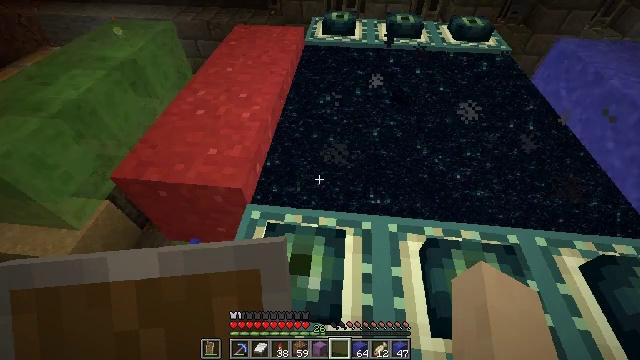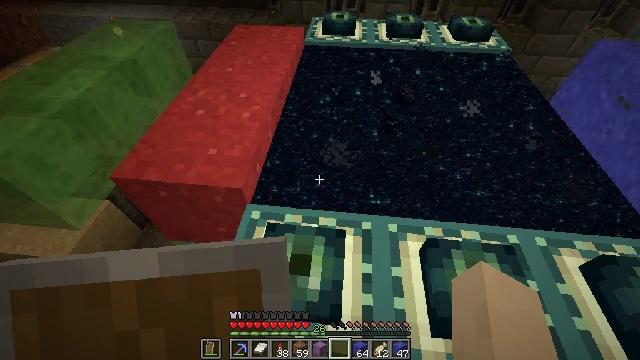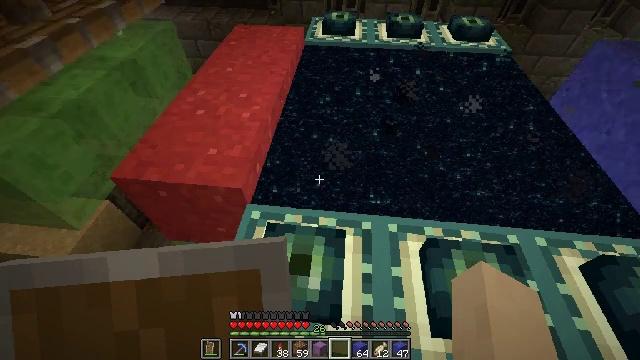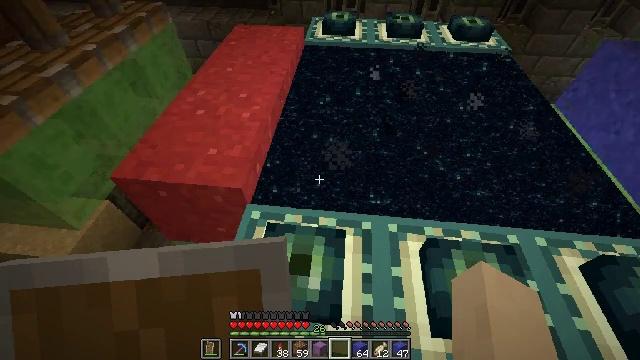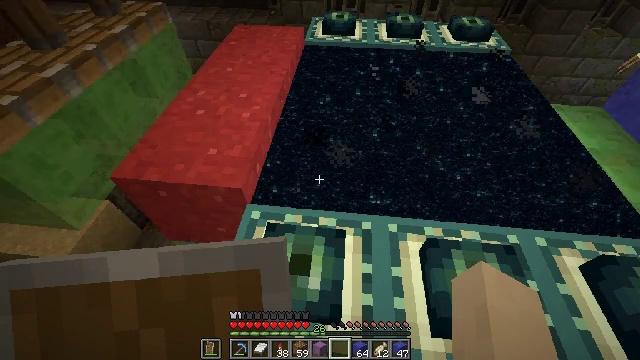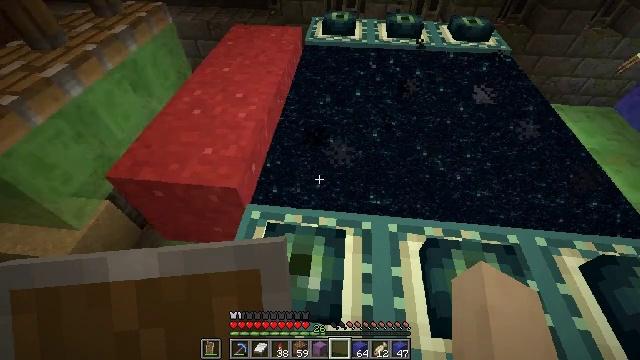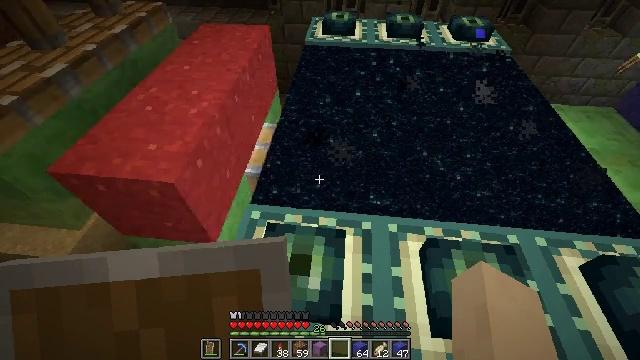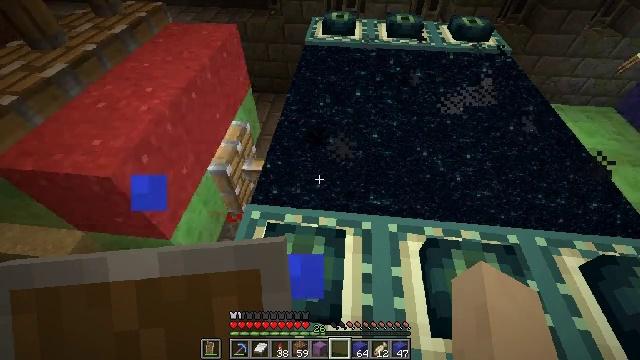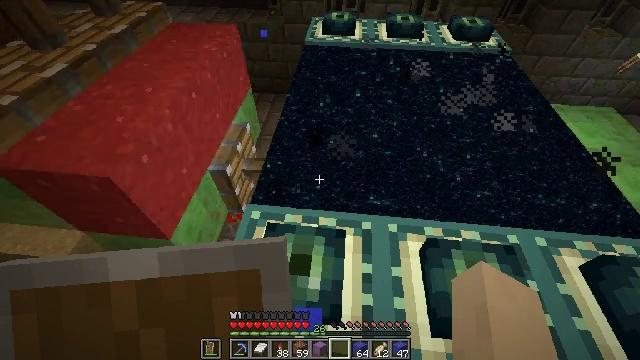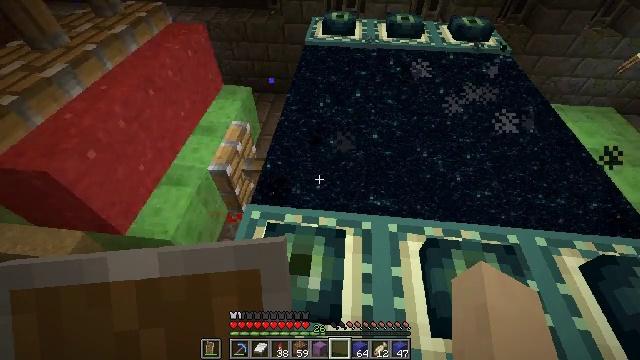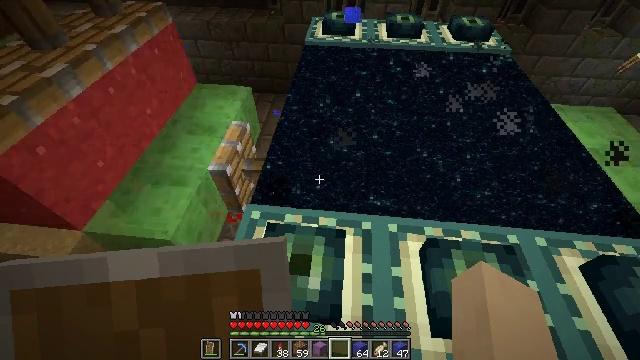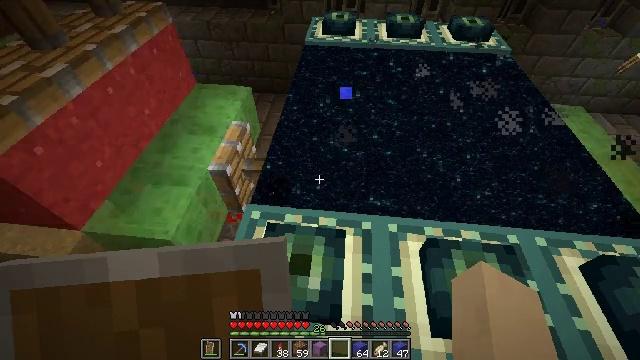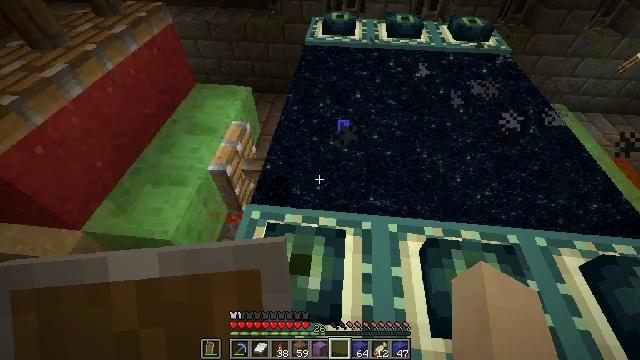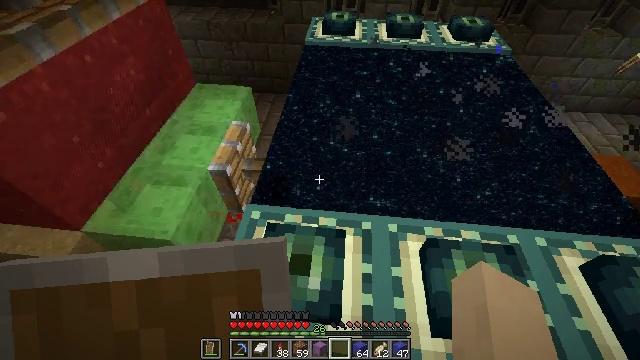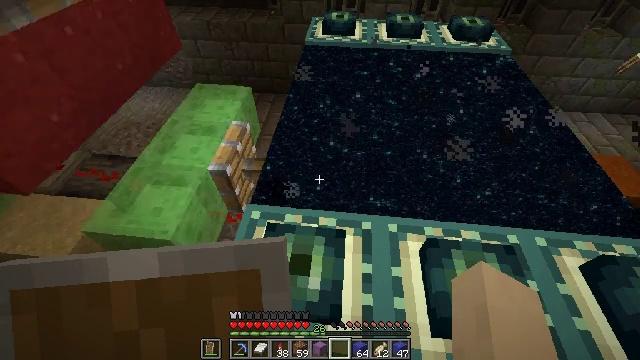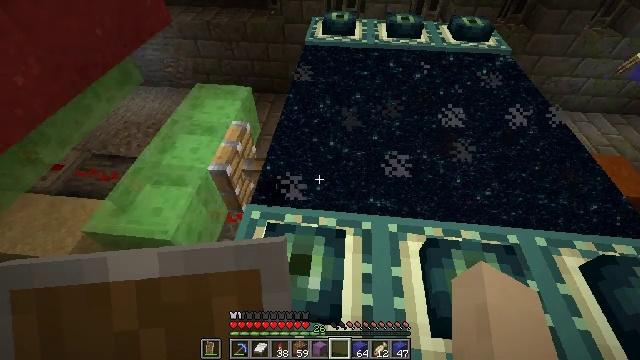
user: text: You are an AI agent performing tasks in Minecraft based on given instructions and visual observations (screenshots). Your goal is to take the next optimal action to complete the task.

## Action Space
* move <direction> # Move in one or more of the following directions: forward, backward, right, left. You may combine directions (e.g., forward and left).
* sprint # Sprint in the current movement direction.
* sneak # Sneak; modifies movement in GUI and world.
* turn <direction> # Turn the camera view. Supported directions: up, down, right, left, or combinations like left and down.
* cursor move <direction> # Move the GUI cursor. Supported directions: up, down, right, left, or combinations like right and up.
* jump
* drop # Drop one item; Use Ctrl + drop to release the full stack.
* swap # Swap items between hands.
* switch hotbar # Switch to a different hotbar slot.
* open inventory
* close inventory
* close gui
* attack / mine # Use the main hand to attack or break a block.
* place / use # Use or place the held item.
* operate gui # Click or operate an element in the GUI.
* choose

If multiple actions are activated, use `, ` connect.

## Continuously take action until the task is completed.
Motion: motion action
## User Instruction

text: Mine the red concrete powder block.
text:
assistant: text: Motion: no_op
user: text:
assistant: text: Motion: no_op
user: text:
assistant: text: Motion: no_op
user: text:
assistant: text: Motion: no_op
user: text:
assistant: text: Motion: no_op
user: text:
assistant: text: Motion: no_op
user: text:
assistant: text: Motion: no_op
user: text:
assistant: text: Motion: no_op
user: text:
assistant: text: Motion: no_op
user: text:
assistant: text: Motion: no_op
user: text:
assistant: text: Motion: no_op
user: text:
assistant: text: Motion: no_op
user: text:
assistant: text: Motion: no_op
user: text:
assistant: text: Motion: no_op
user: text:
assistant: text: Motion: no_op
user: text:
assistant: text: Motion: no_op
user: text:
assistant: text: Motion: no_op
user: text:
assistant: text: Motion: no_op
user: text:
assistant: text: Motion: no_op
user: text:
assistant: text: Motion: no_op
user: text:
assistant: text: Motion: no_op
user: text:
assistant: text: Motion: no_op
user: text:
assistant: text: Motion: no_op
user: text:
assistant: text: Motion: no_op
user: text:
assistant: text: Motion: no_op
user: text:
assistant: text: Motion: no_op
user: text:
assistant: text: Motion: no_op
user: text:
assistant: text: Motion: no_op
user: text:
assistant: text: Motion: no_op
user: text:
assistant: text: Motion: no_op